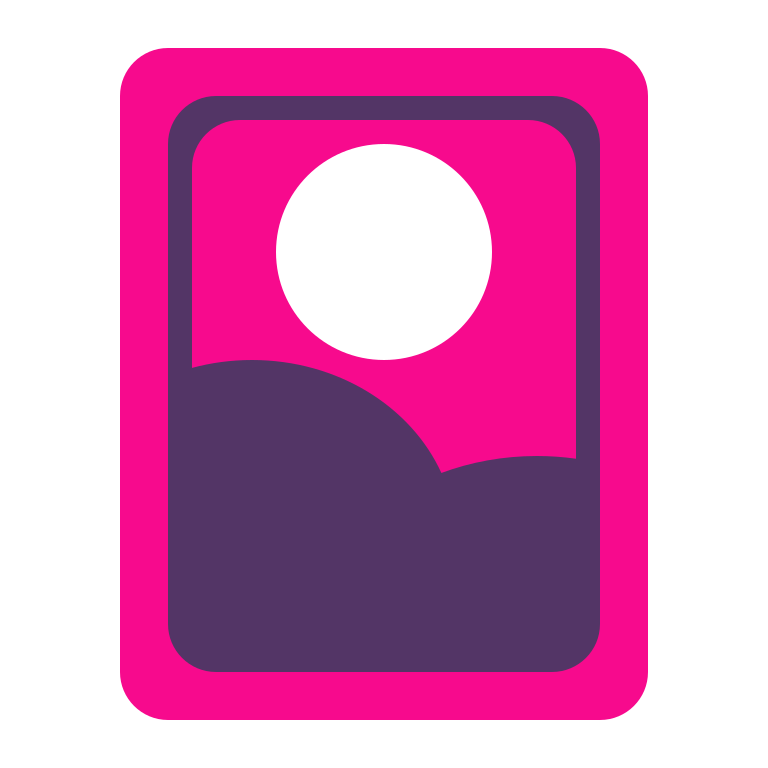
flower playing cards flat